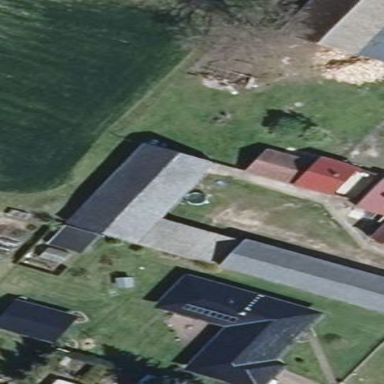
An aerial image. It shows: Building with gabled roof oriented along its length.